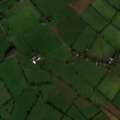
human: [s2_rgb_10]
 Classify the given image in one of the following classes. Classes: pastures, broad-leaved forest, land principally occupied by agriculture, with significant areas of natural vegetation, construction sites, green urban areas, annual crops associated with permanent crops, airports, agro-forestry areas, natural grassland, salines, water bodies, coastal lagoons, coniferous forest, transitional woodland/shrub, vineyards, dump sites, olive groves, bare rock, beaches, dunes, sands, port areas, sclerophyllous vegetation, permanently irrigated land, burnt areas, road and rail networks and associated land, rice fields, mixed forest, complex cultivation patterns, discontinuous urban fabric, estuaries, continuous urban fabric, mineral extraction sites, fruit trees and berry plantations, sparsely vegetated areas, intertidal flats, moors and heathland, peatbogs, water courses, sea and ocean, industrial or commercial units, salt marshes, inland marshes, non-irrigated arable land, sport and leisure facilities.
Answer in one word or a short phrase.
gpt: pastures